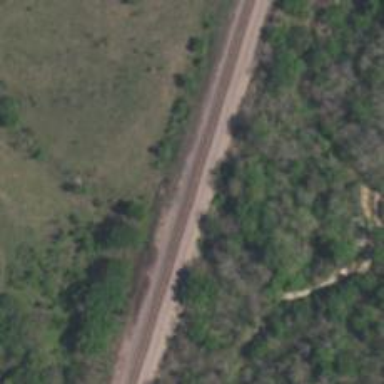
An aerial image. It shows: Railway track.